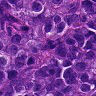
Metastatic tissue present: yes